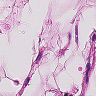
Metastatic tissue present: no